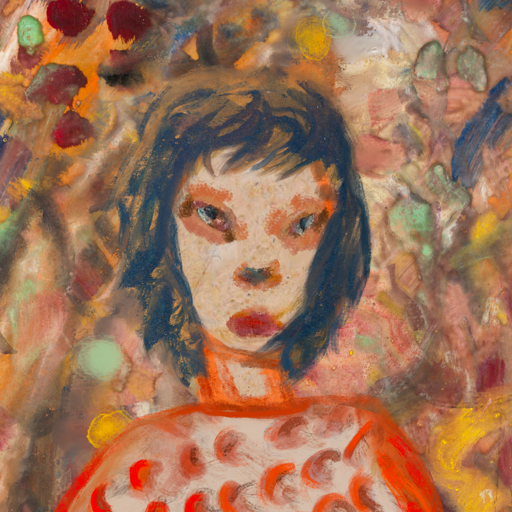
Background: Mother_And_Son_Mother, Head And Neck Front: Rupkatha, Face Front: Boggyland, Bust: Rupkatha, Hair Front: InTheSun, Head Accessory: Blank, Second Necklace: Blank, Necklace: Blank, Baby: Blank